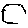
Label: hexagon